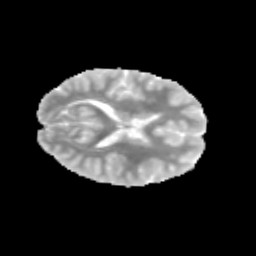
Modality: MD
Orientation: axial
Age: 11
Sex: male
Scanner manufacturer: siemens
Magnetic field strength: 3 T
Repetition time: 3.8 s
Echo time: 0.07 s